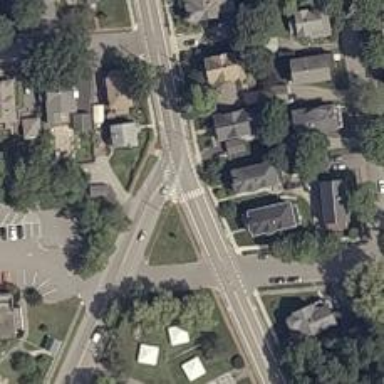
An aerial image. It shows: Uncontrolled zebra crossing.